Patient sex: M
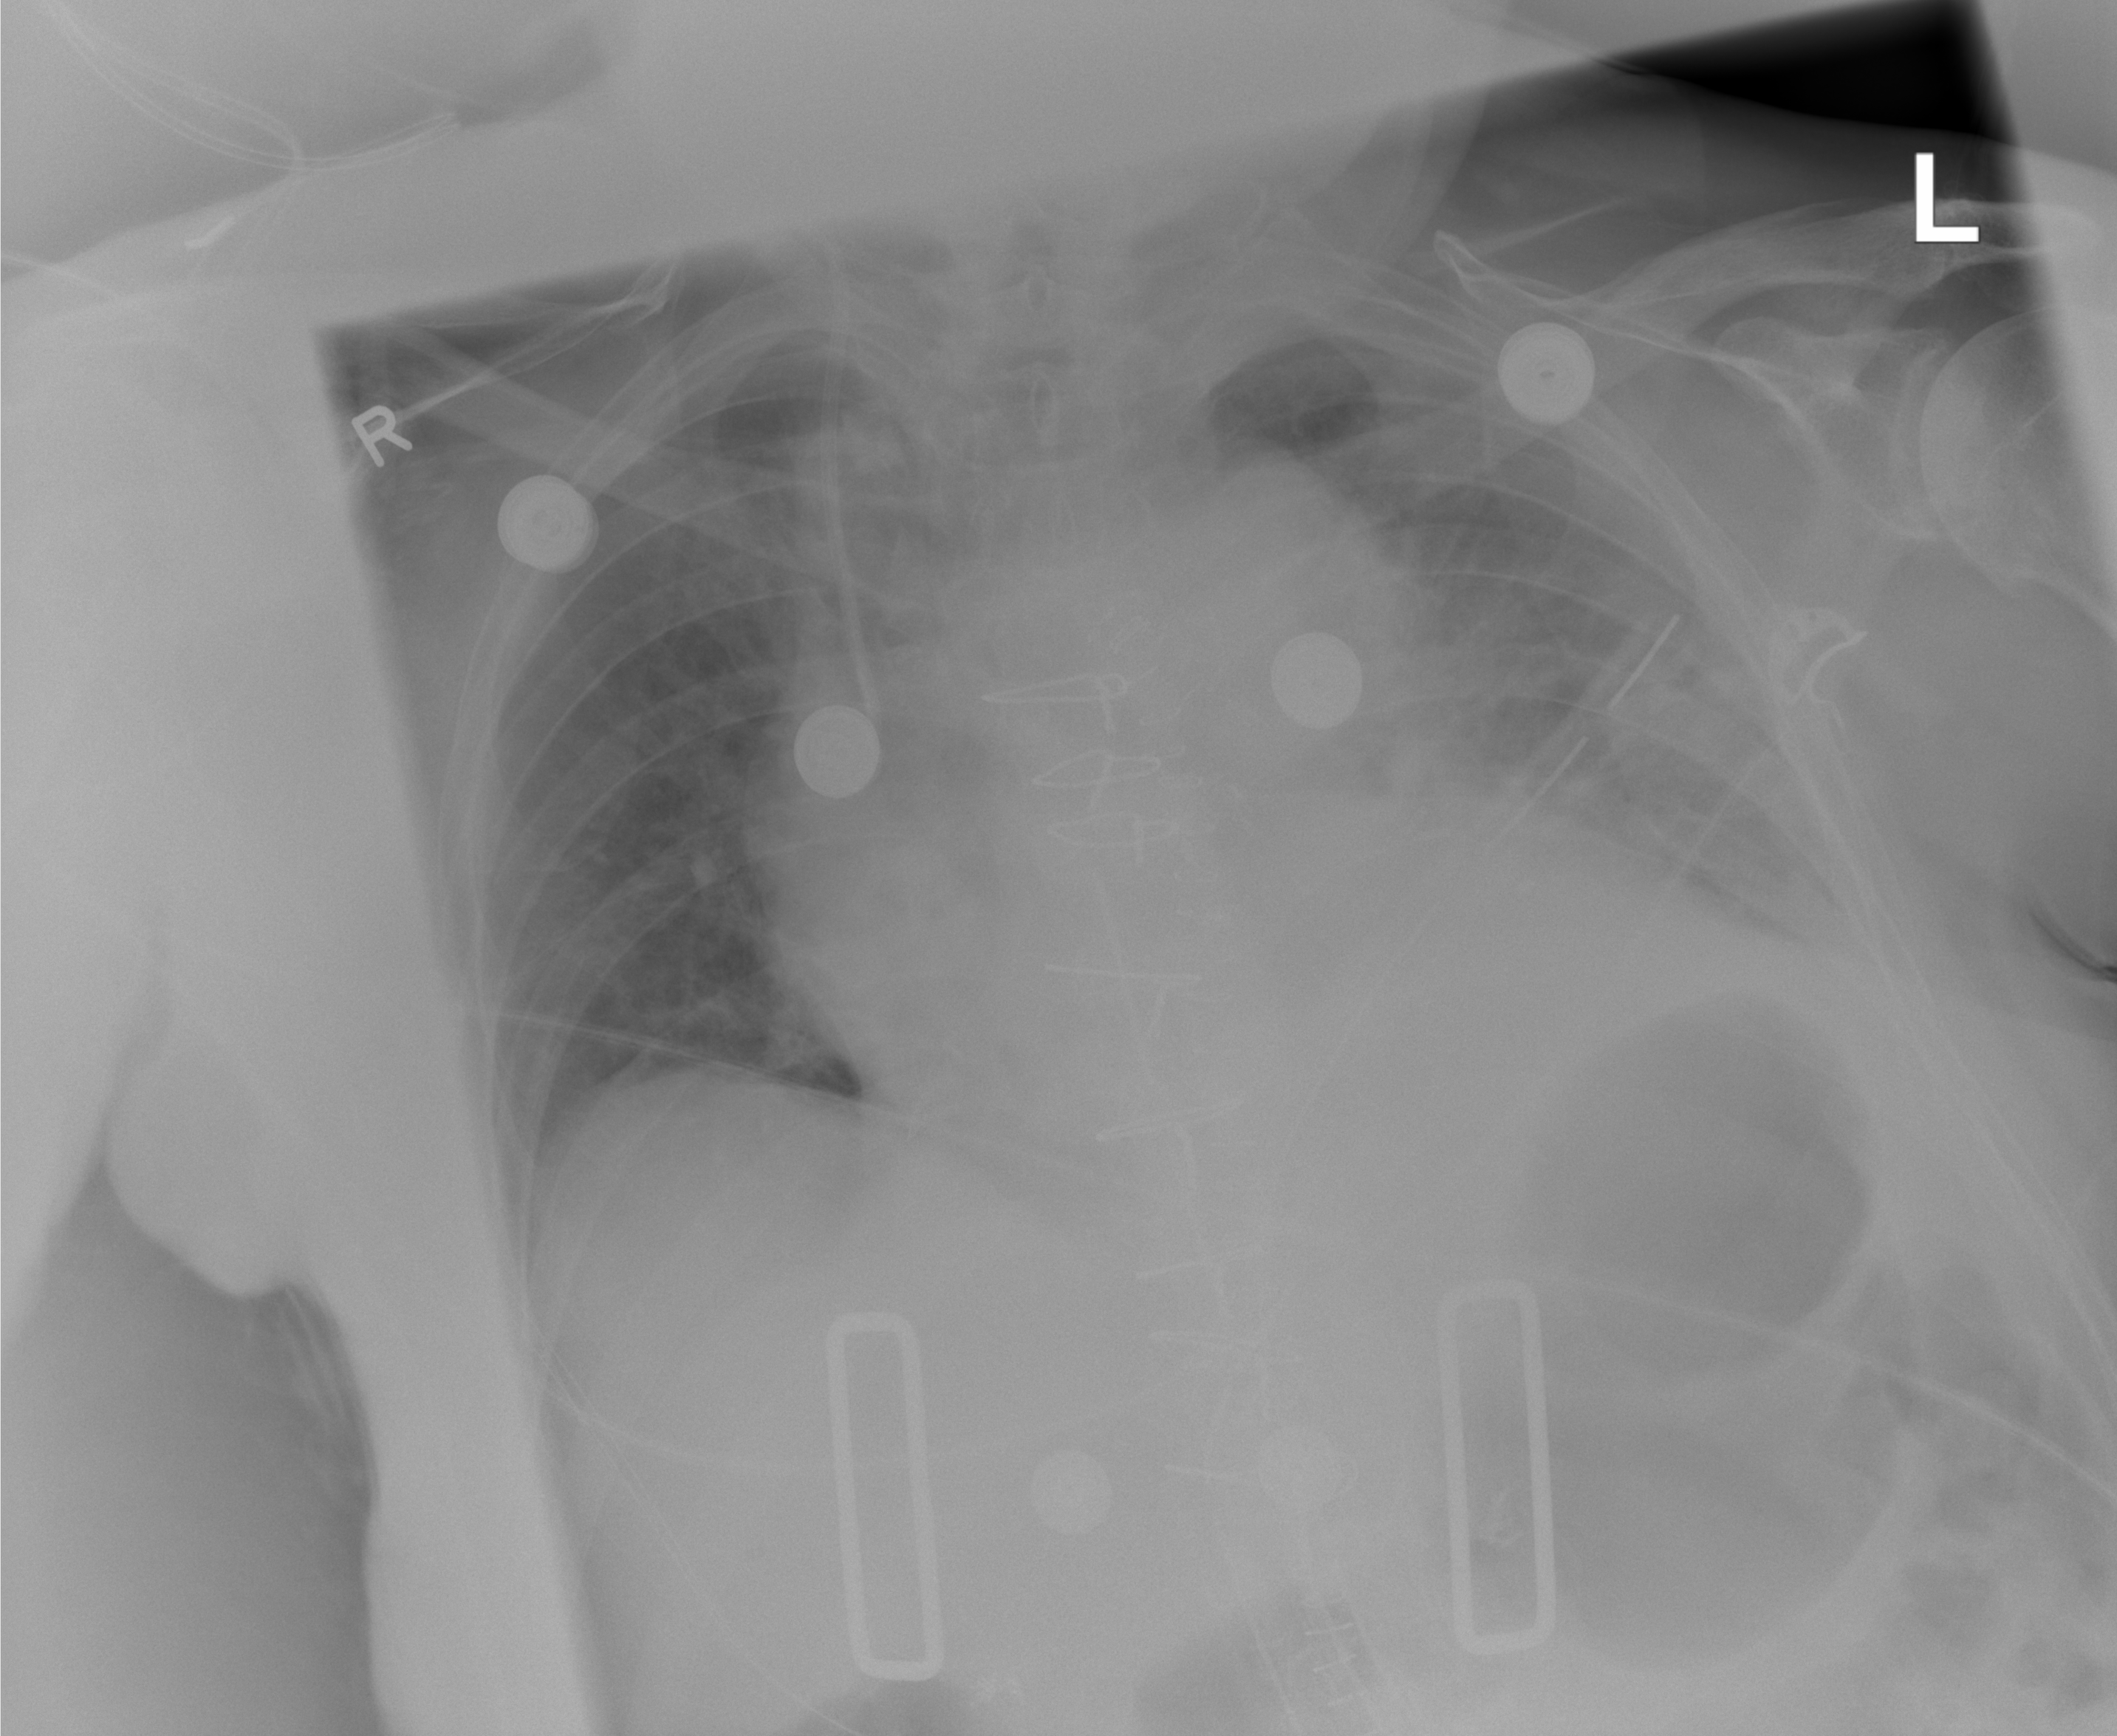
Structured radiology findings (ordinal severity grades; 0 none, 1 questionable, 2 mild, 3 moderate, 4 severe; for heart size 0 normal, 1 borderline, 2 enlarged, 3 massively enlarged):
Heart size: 0
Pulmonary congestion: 0
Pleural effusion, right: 0
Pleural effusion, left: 2
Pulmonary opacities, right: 0
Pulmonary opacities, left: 0
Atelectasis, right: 0
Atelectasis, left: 2